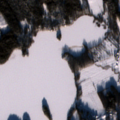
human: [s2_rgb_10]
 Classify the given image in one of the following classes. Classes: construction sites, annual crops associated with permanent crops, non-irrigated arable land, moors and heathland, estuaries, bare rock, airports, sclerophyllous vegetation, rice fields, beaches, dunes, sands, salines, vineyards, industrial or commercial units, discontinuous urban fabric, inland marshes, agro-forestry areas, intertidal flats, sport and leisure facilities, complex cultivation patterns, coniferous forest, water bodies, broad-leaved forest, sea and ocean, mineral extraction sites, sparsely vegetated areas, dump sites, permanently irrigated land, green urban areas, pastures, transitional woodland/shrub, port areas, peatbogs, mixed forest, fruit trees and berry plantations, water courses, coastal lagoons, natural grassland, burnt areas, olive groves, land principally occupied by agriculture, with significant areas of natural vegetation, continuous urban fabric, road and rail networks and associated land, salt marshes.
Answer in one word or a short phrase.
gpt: land principally occupied by agriculture, with significant areas of natural vegetation, broad-leaved forest, coniferous forest, mixed forest, water bodies